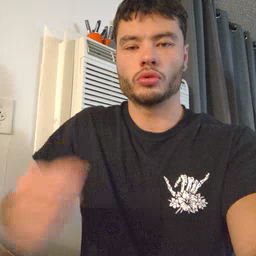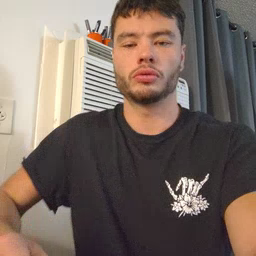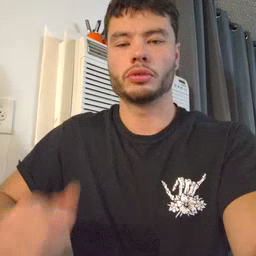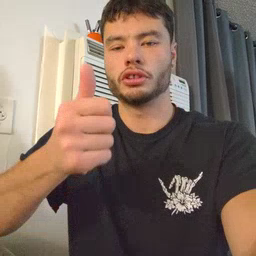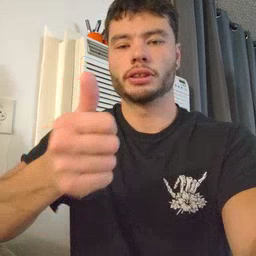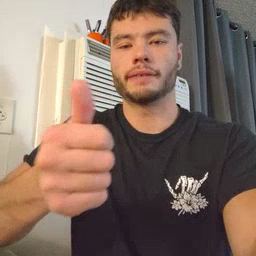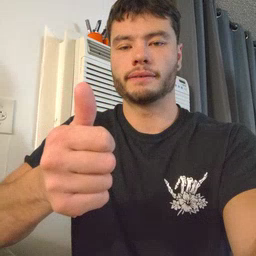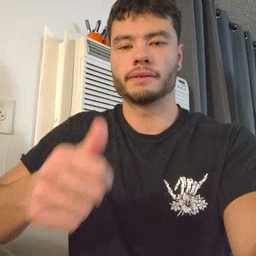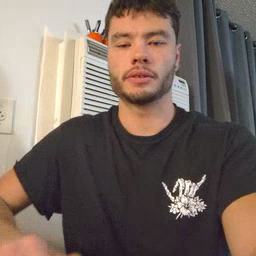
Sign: yourself